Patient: sex M, age 46
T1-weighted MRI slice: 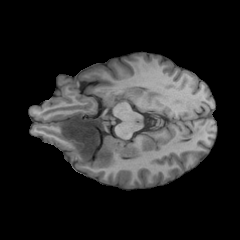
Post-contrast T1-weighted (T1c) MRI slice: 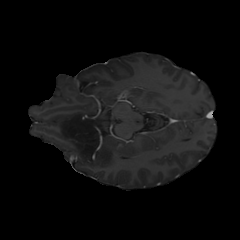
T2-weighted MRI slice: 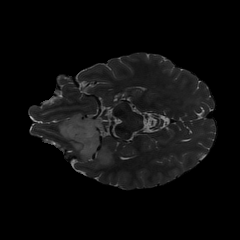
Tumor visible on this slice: yes
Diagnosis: Astrocytoma, IDH-mutant
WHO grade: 2